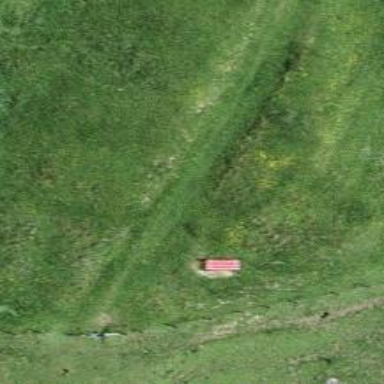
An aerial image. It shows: Bench.